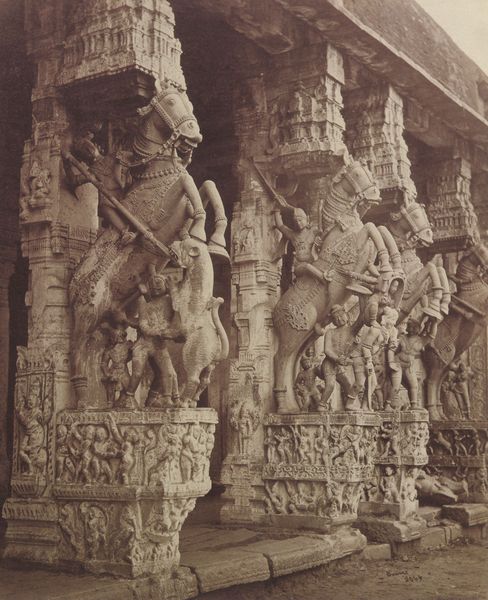
Titel: Skulpturen an der Fassade des Tempels von Trichinopoly
Künstler: Samuel Bourne
Standort: Great Bardfield (Essex)
Institution: Privatsammlung
Schlagwörter: angriff, dunkel, himmel, kampf, kämpfer, schatten, weiß, menschen, grau, hell, licht, marmor, pfeiler, straße, stützen, säule, säulen, anlage, gebäude, tier, tiere, weg, beige, leute, muster, architektur, augen, mensch, sockel, stein, erde, boden, figur, kinder, pferd, pferde, reiter, engel, statue, hufe, sattel, schwanz, zaumzeug, zügel, relief, pflaster, pilaster, sepia, figuren, krieg, schlacht, treppe, lanze, symmetrie, büste, dekor, verzierung, stufe, podest, tor, foto, fotografie, photographie, wände, eingang, antike, bürgersteig, palast, plastisch, asien, geschirr, gross, schwarzweiß, rennen, asiatisch, hauben, mythologie, armee, heer, architrav, arkaden, kapitelle, photo, fries, portal, sims, gesims, skulpturen, löwen, plastiken, statuen, griechen, nüstern, krieger, erhoben, tempel, löwe, speer, reliefs, szenen, figru, persien, verzierungen, drache, stechen, osten, aufbäumen, steigend, bildhauer, eingangsportal, aufsteigen, ausgrabung, raubtier, panther, steigendes pferd, zustechen, reilief, atlanten, reieter, asein, ninive, karyatyden, säuren, reiterportal